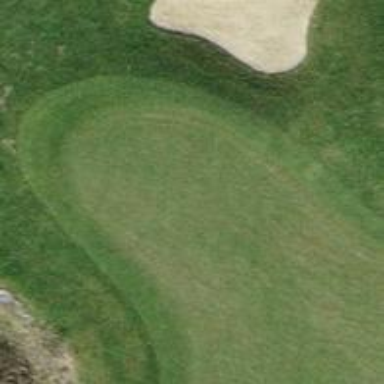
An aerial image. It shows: Golf hole.